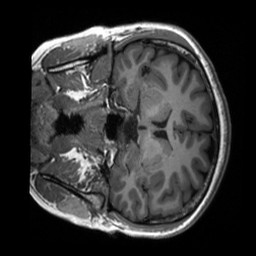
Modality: T1w
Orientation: coronal
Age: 24
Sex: female
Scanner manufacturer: siemens
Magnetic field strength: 3 T
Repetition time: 2.3 s
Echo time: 0.00232 s